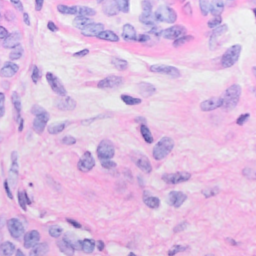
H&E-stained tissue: Breast